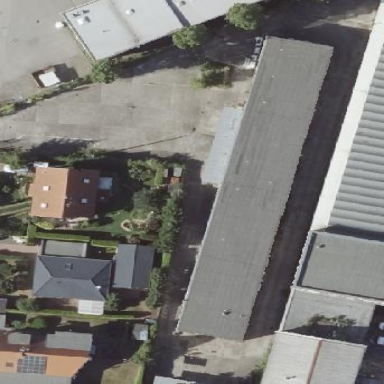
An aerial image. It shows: Industrial building.